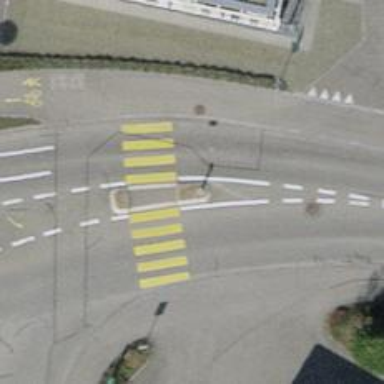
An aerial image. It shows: Marked road crossing with pedestrian island.